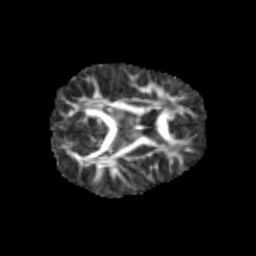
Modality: FA
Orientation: axial
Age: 6
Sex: male
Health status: healthy